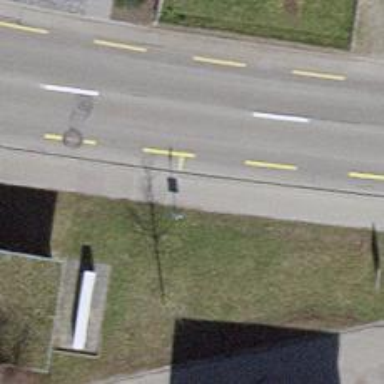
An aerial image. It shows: Bus stop with platform for public transport.